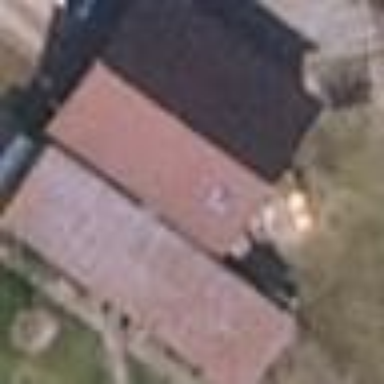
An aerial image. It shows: Group of garages.